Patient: sex M, age 74
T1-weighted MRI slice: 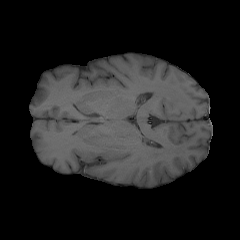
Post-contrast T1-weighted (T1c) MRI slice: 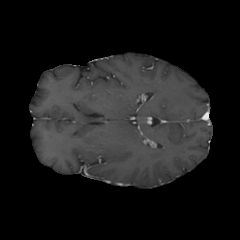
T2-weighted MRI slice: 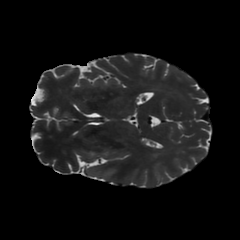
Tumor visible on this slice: yes
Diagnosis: Astrocytoma, IDH-wildtype
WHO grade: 3